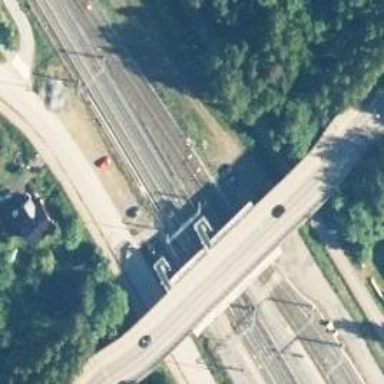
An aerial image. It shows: Electrified rail siding with contact line.